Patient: sex F, age 37
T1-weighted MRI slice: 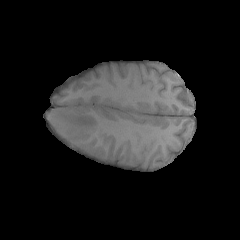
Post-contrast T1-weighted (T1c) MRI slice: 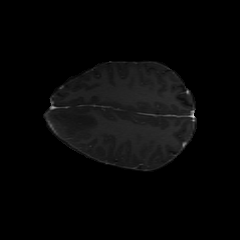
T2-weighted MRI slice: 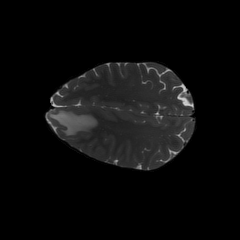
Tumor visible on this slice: yes
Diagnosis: Glioblastoma, IDH-wildtype
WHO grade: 4